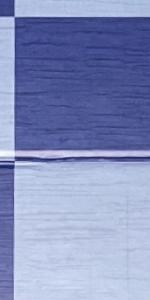
Label: Empty